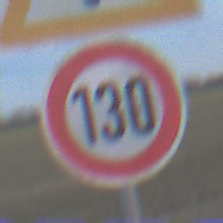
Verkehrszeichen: Geschwindigkeit130
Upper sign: Gefahrenstelle
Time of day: SunriseSunset
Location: Outdoor (Nature)
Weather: PartlyCloudy
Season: NotSpecified
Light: Natural